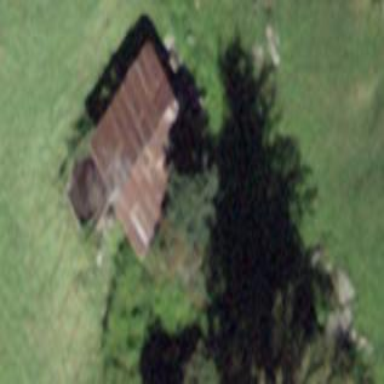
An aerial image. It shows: Cowshed building.